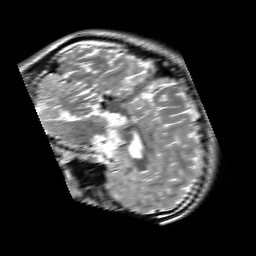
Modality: T2w
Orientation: sagittal
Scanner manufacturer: siemens
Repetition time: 3.9 s
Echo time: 0.076 s